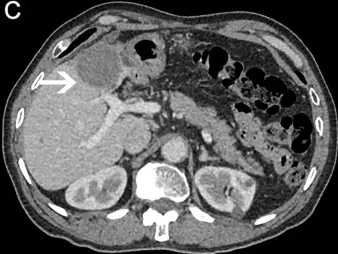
CT scan (on January 21, 2021) showing liver mass after 48 months of apatinib treatment. Equilibrium phase.
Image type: radiology (ct)